Question: I'm searching for syntax / extension to include Language, Version and Formats links via shortcut similar to the one at the bottom-right of Sphinx documentation page:

Is it an reStructuredText directive or Sphinx extension that generates these links holder?
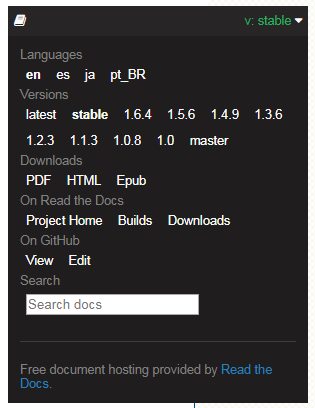
Answer: It's neither. The image states, "Free documentation hosting provided by <URL>", which generates this from your reStructuredText files and Sphinx documentation project.
You can read the docs about Read the Docs for <URL>. RTD builds HTML, PDF, and epub formats by default, but you can turn off PDF and epub in the admin under Advanced Settings for your project.